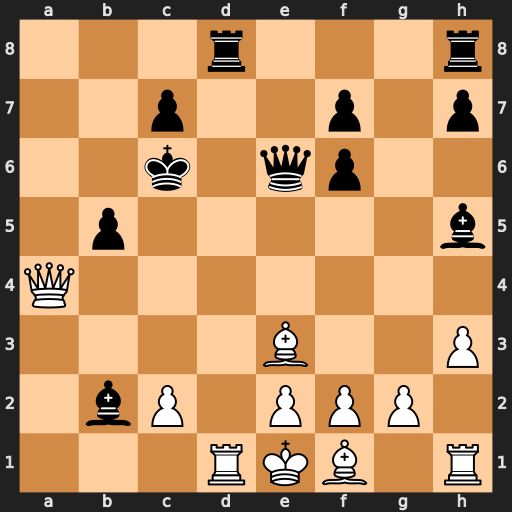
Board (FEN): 3r3r/2p2p1p/2k1qp2/1p5b/Q7/4B2P/1bP1PPP1/3RKB1R
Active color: w
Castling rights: K
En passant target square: -
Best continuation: Qa6#